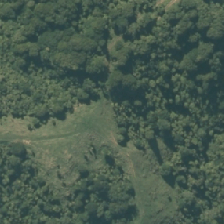
Land cover: broadleaved_indigenous_hardwood